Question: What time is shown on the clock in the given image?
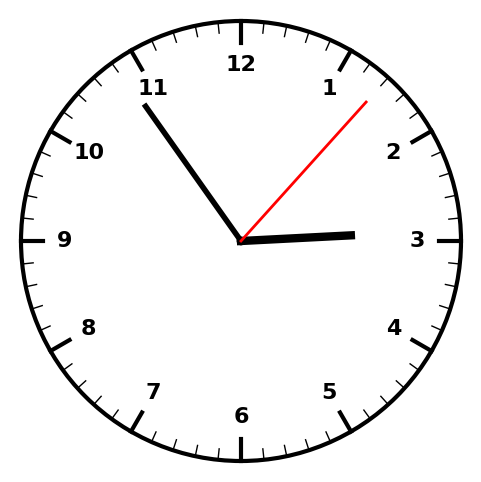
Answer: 02:54:07